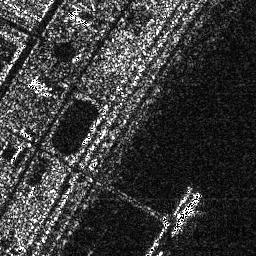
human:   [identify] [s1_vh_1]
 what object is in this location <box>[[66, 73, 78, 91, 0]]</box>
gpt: <ref>1 medium ship at the bottom right</ref>